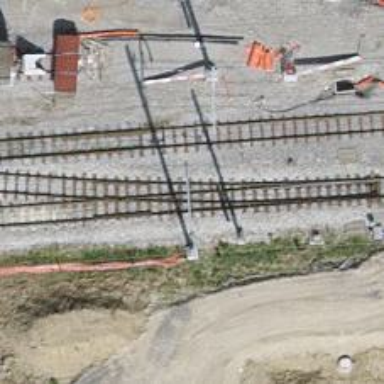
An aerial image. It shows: Narrow-gauge railway with one track passing through service yard. The railway is electrified with contact line.